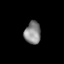
Tissue: skin
Cell type: Epithelial cells
Senescence score: 0.2866
Nuclear area (px): 357
Mean DAPI intensity: 137.395